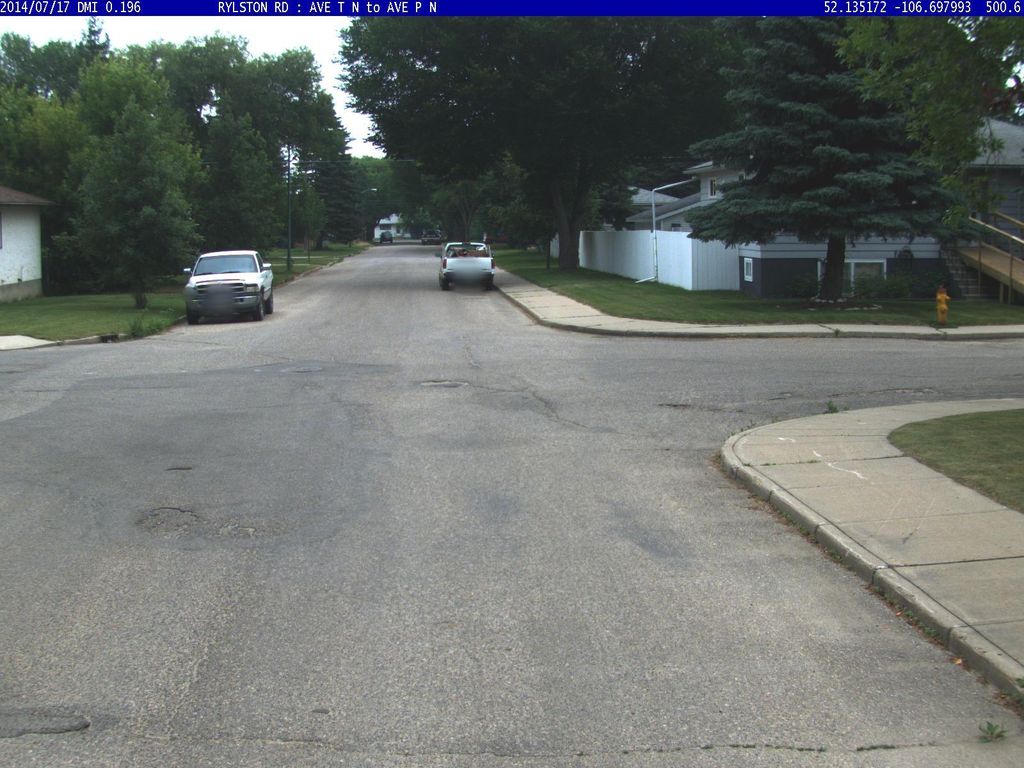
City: saskatoon